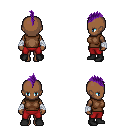
a pixel art fantasy rpg character, female body template, human, dark skin, brown sleeveless shirt, red pants, purple mohawk hairstyle, white cloth bandages, black shoes, four views (front, back, left, right), 2x2 character sprite sheet, small pixel art, hard edges, no anti-aliasing